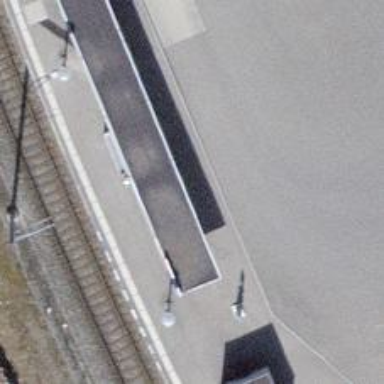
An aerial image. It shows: Bicycle parking area with stands available.